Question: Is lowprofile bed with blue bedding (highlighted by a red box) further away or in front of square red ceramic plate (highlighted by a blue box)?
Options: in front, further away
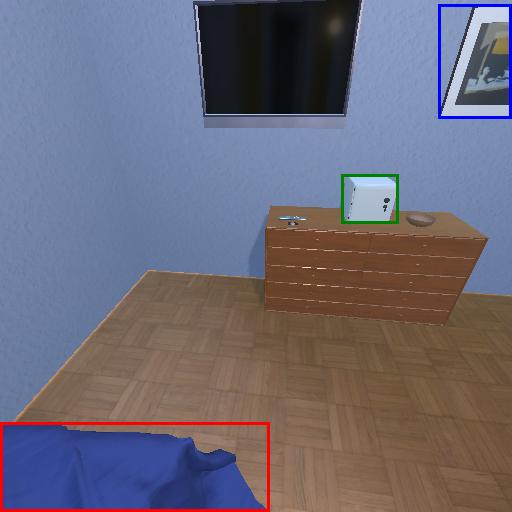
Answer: in front